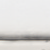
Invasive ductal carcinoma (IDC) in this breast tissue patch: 0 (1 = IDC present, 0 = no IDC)